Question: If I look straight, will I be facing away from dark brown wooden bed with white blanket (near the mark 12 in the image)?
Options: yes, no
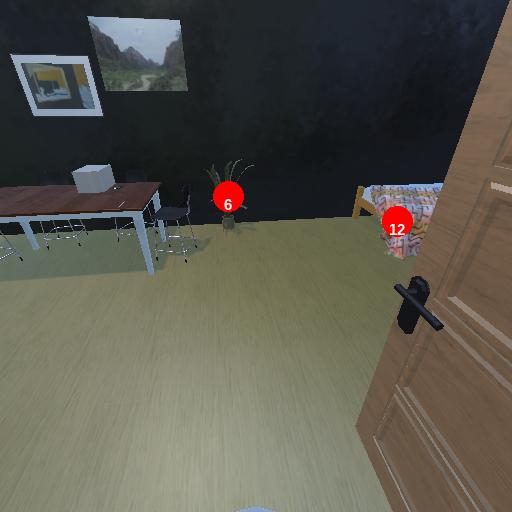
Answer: yes